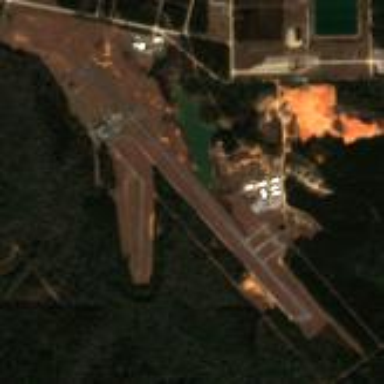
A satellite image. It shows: Military airfield located within larger aerodrome area.